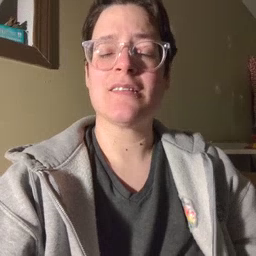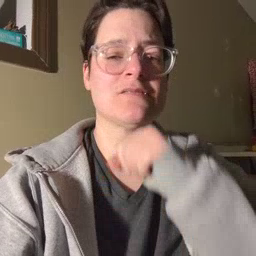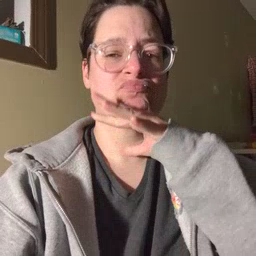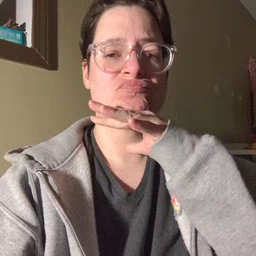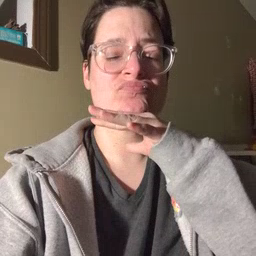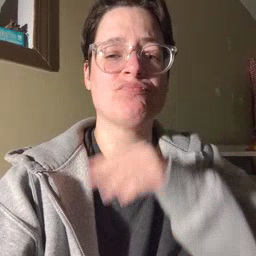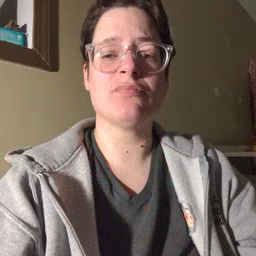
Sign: dirty